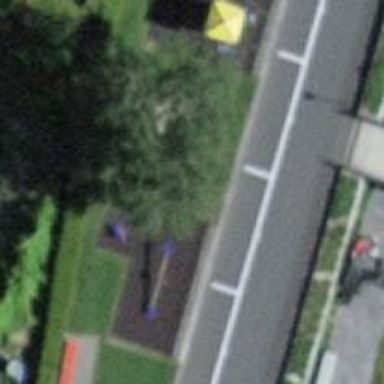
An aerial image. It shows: Playground featuring climbing frame.